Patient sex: M
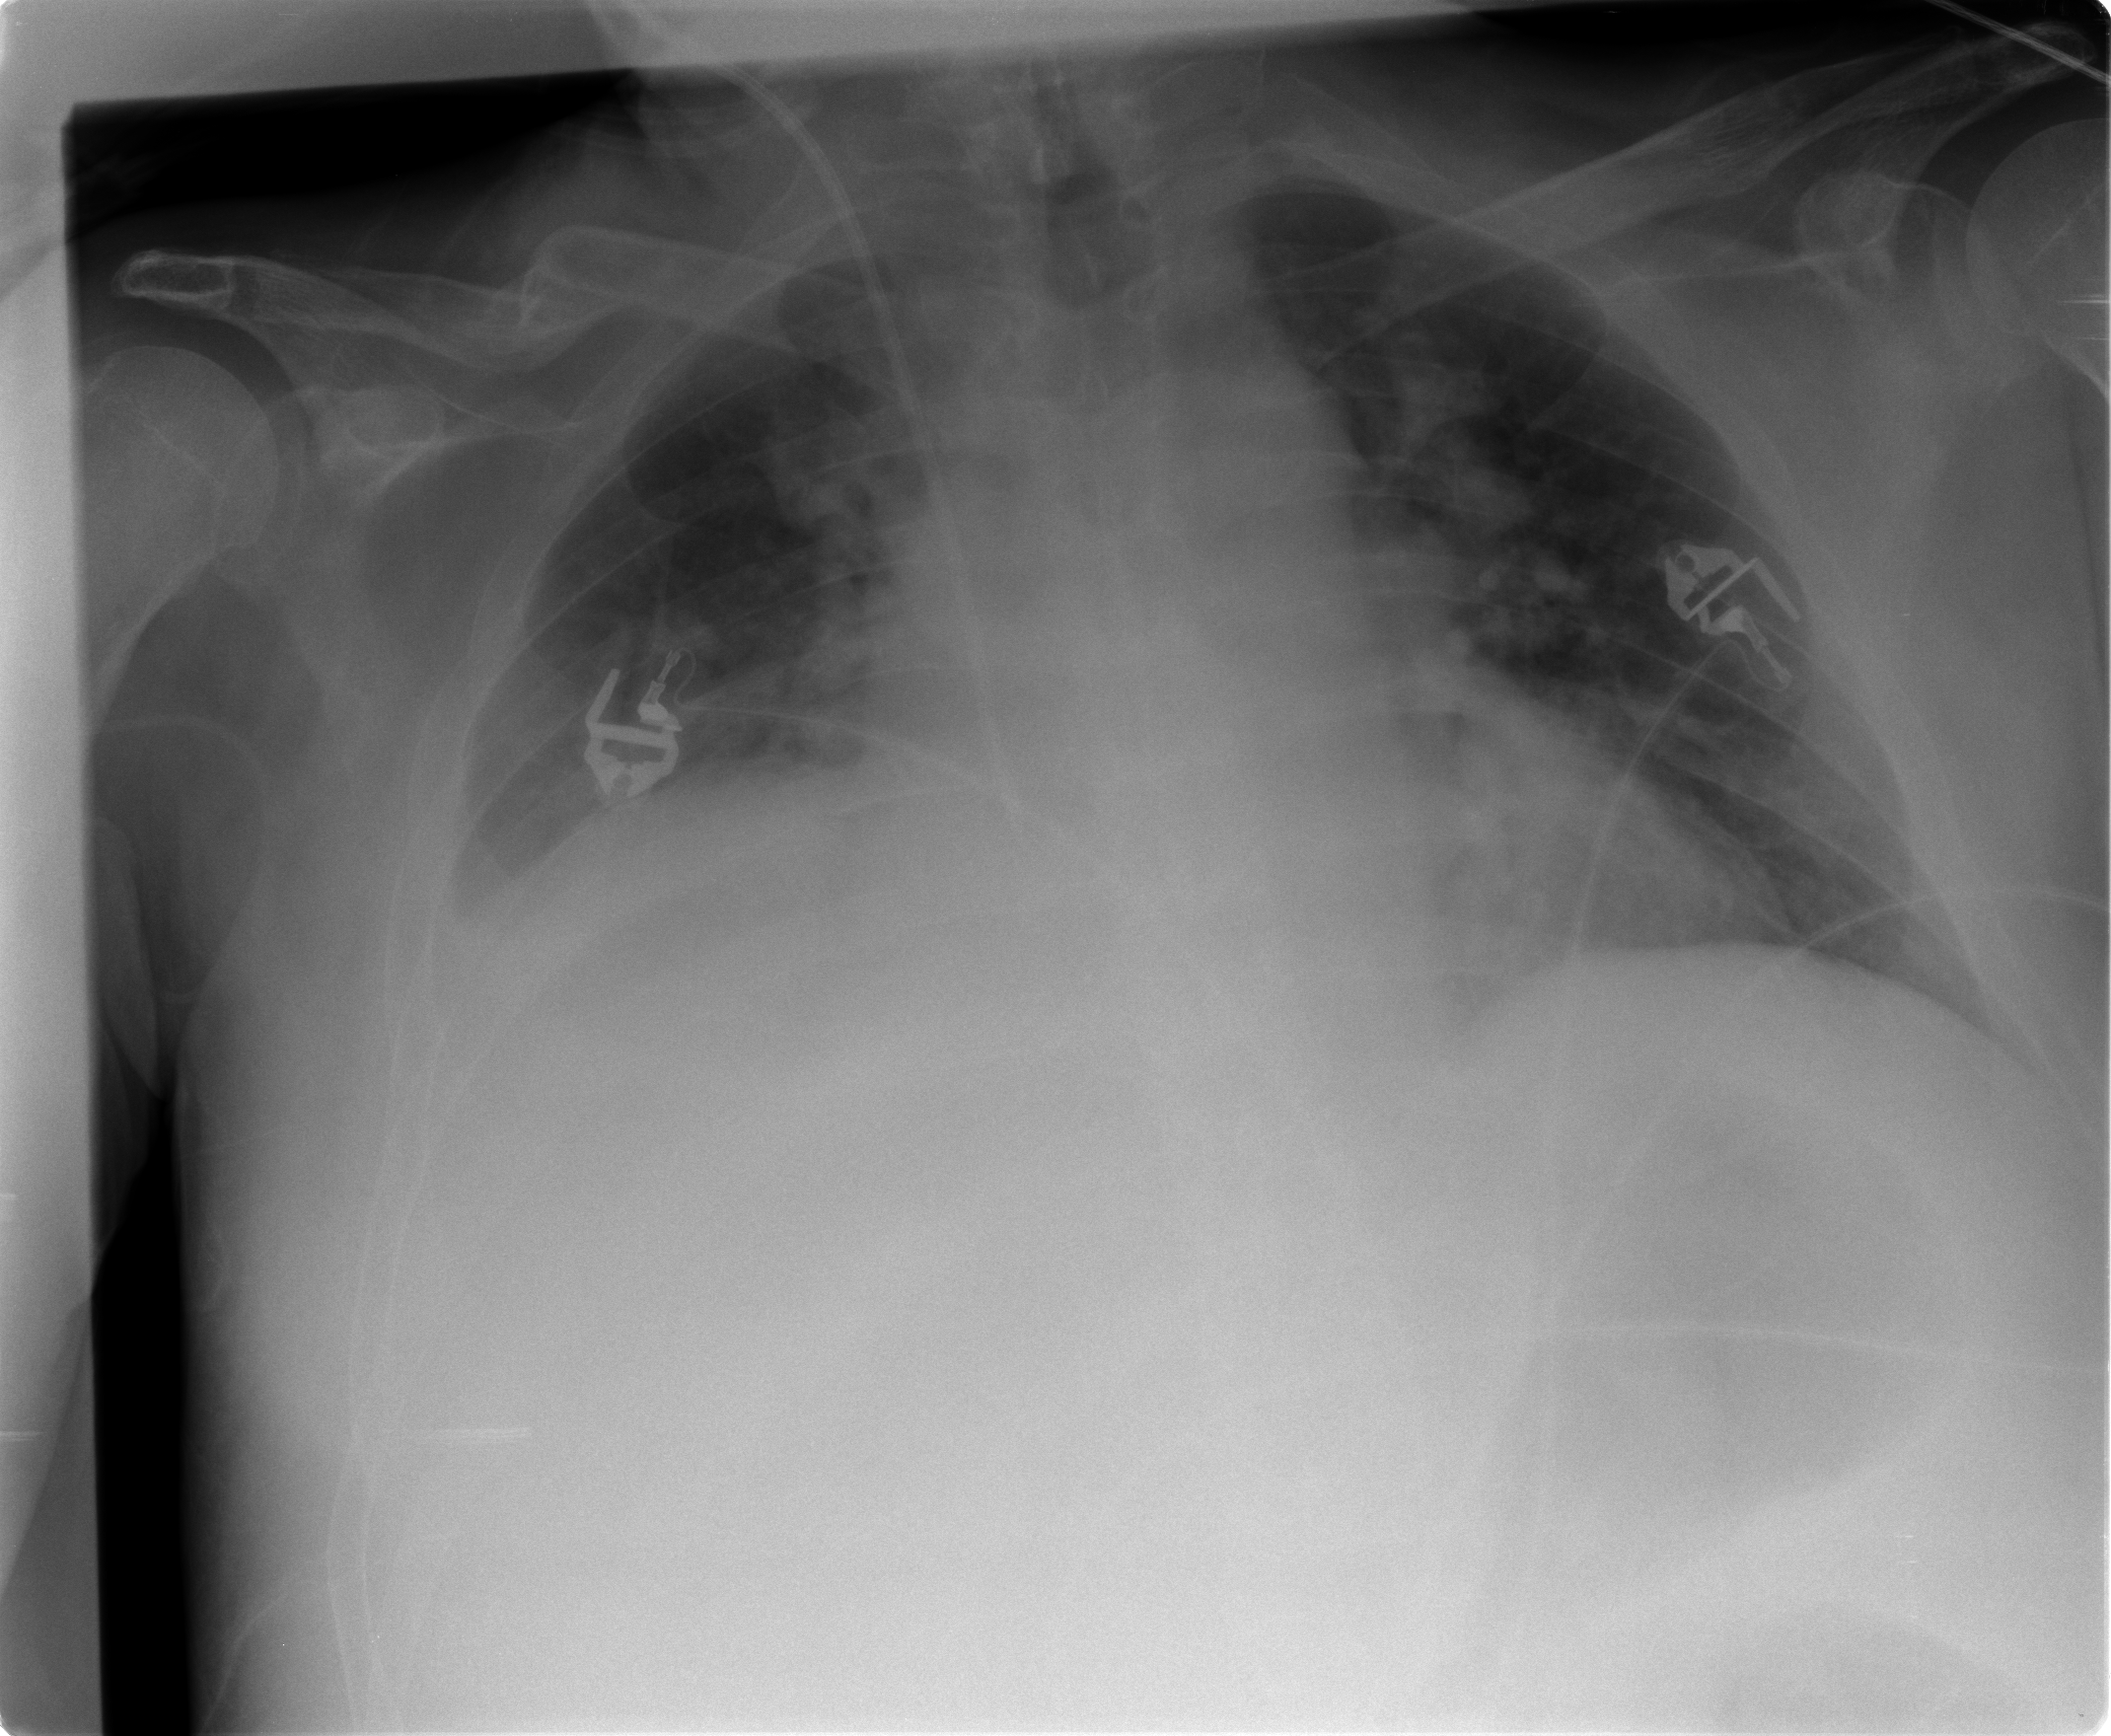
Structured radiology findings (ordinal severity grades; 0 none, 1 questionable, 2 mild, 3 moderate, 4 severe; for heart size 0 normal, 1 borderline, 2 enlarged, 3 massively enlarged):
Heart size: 0
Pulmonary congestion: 2
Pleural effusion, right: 1
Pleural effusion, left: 0
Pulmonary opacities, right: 0
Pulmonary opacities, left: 1
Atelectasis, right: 2
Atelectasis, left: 2